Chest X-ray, PA view. Patient: 53 years old, sex M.
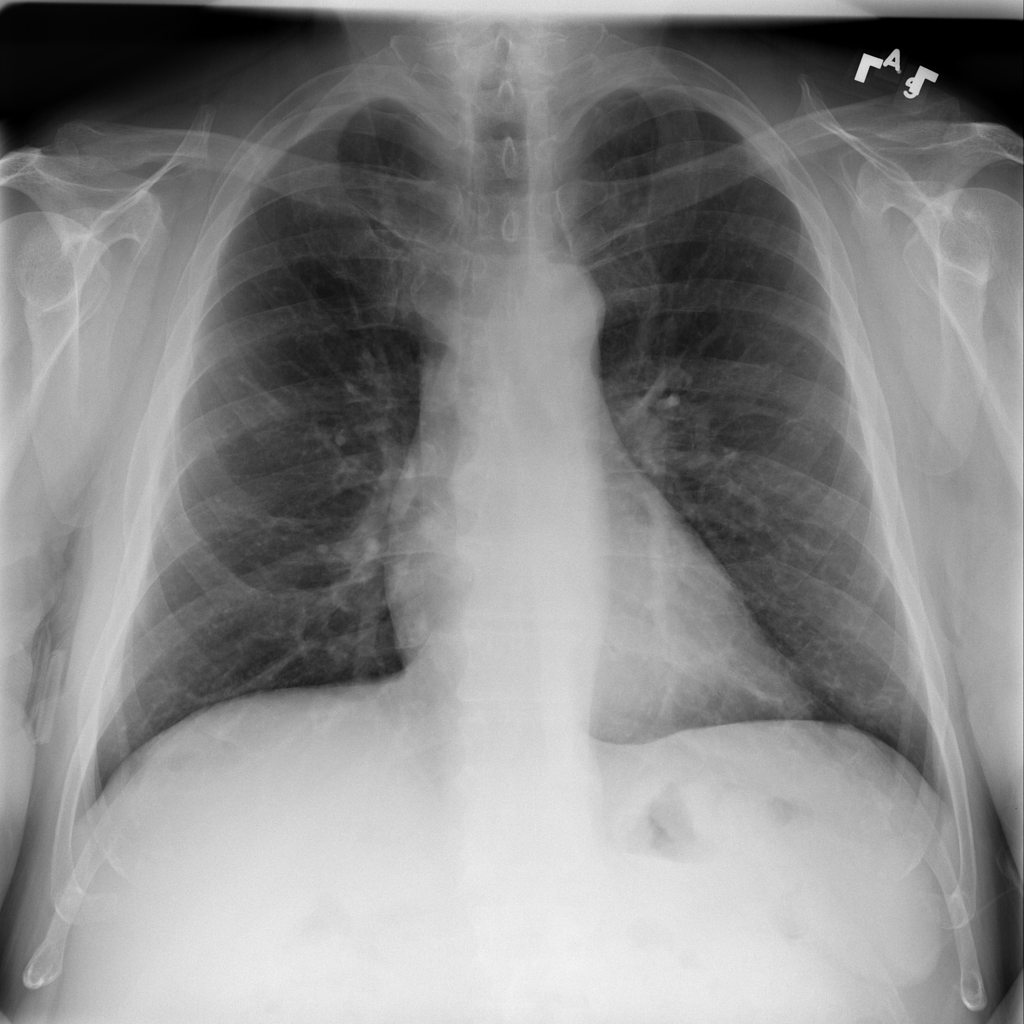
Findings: No Finding